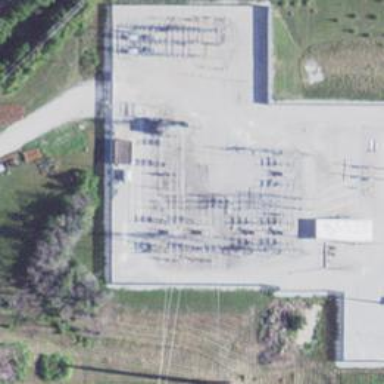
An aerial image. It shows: Switch used for power control.